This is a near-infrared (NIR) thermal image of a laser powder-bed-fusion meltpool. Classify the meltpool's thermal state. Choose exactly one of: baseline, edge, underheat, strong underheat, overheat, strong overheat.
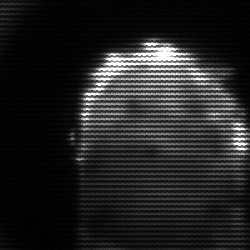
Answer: baseline